Question: Here is my 'Gruntfile.js'.
'''
module.exports = function(grunt) {
require('matchdep').filterDev('grunt-*').forEach(grunt.loadNpmTasks);
grunt.initConfig({
dirs: {
js: ['app/js/**/*.js', '!app/js/libs/**/*.js'],
jshint: ['Gruntfile.js','app/js/**/*.js','!app/js/libs/**/*.js'],
html: ['app/index.html'],
css: ['app/styles/**/*.css'],
less: ['app/styles/**/*.less'],
tests: ['test/**/*.js']
},
hbs: {
templateExtension : 'hbs'
},
connect:{
development: {
port: 9000,
base: 'app',
keepalive: true,
livereload: true
}
}
});
grunt.registerTask('server', ['less', 'connect', 'watch', 'open:dev']);
};
'''
When I start the server, it runs on port 8000. From how I understand it I am specifying the port in the 'connect:developement:port' property. What would make it run on port 8000?

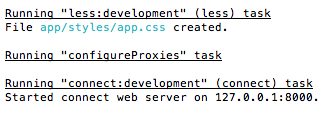
Answer: try changing the connect postfix to development:
'''
grunt.registerTask('server', ['less', 'connect:development', 'watch', 'open:dev']);
'''
you might need to specify the options too:
'''
connect: {
development: {
options: {
port: 9000,
base: 'app',
keepalive: true,
livereload: true
}
}
}
'''